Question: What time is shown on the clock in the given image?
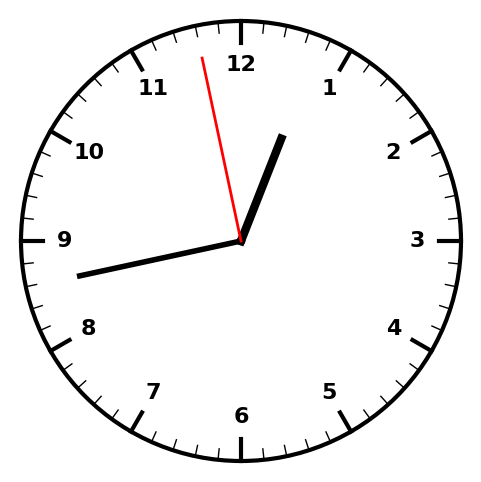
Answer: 12:42:58